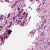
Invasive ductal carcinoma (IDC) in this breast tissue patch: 1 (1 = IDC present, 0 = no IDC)